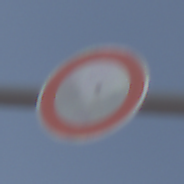
Verkehrszeichen: VerbotFahrzeugeAllerArt
Umgebung: Outdoor, Nature
Tageszeit: Midday
Wetter: PartlyCloudy
Licht: Natural
Jahreszeit: NotSpecified
Kontrast: HighContrast